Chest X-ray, PA view. Patient: 54 years old, sex M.
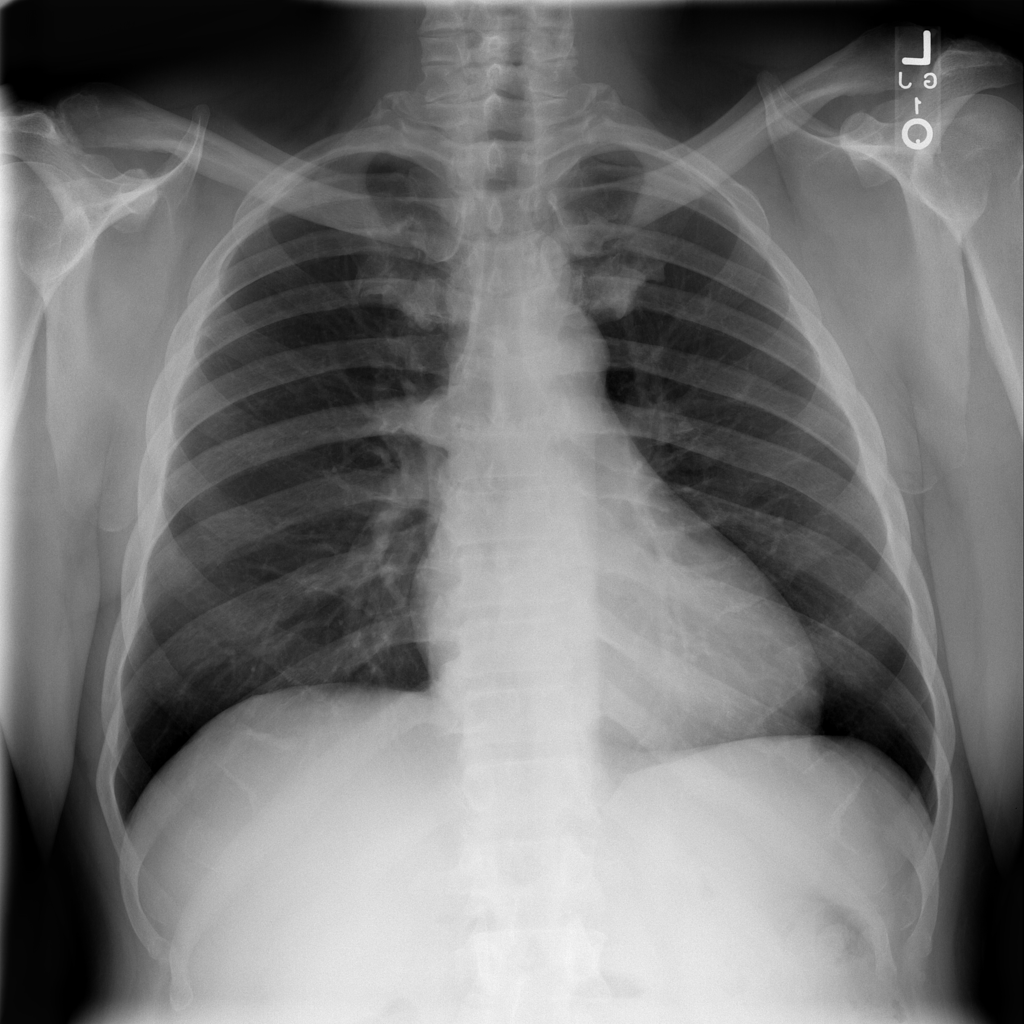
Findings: No Finding